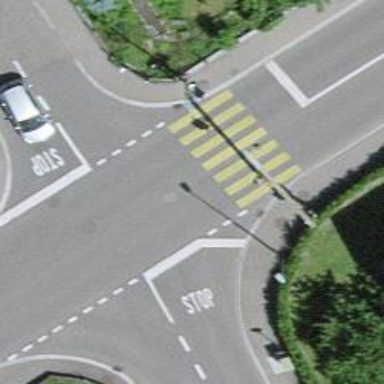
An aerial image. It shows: Marked road crossing.